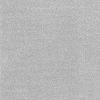
Atmospheric dust classification: dusty